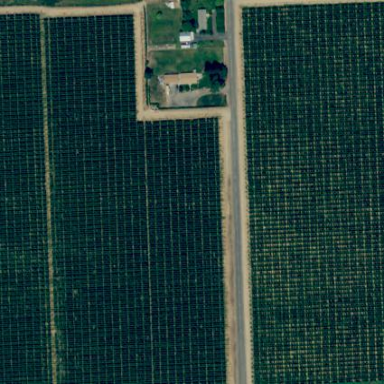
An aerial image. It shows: Orchard.